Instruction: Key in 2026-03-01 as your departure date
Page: home
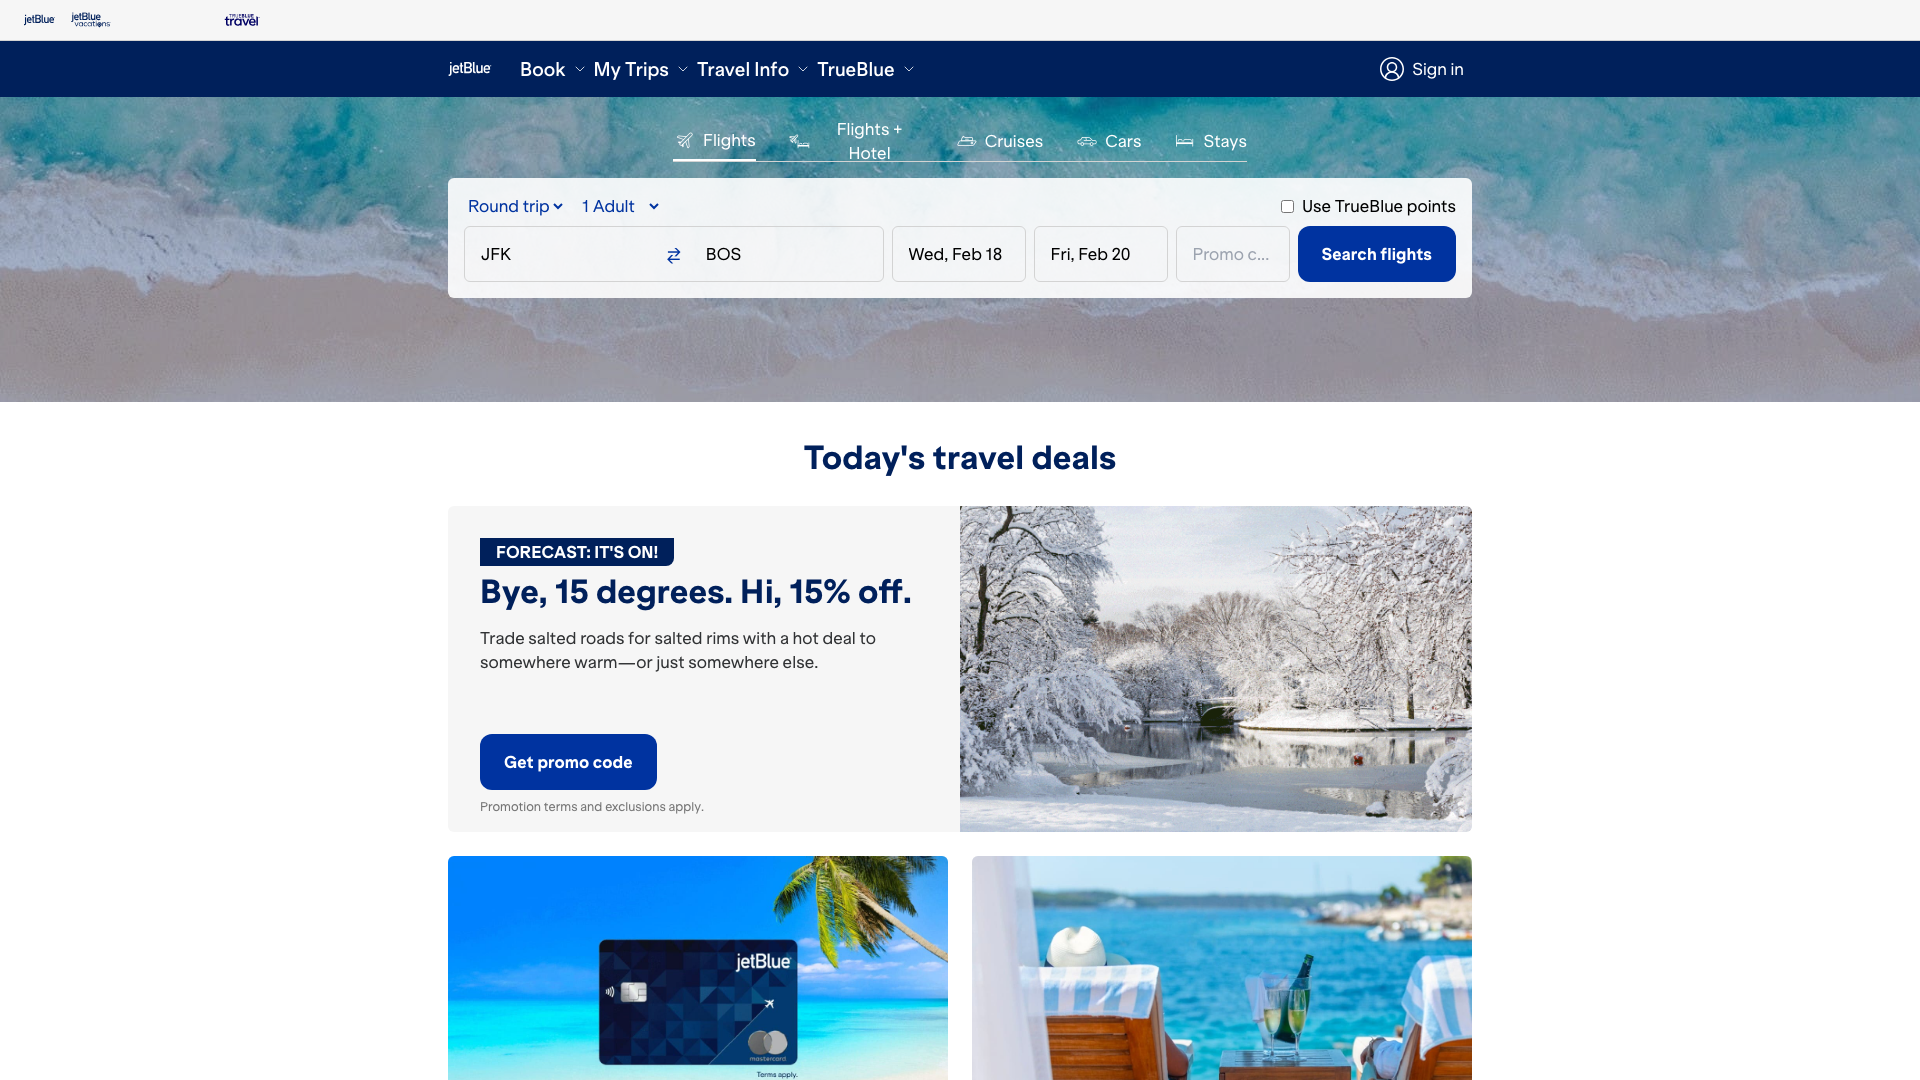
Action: type